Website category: university
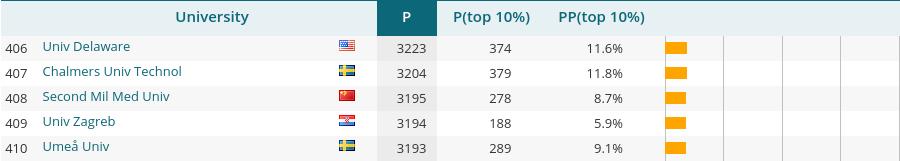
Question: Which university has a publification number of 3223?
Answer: Univ Delaware

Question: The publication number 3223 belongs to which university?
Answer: Univ Delaware

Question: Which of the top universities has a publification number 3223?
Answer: Univ Delaware

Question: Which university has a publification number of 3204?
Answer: Chalmers Univ Technol

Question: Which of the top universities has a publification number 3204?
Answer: Chalmers Univ Technol

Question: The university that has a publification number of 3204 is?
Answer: Chalmers Univ Technol

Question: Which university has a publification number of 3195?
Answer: Second Mil Med Univ

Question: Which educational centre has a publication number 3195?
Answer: Second Mil Med Univ

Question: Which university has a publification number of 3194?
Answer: Univ Zagreb

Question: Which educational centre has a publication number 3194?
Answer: Univ Zagreb

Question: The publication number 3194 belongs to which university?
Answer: Univ Zagreb

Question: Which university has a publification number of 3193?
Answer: Ume Univ

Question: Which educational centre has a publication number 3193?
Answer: Ume Univ

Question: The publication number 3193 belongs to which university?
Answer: Ume Univ

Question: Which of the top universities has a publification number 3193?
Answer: Ume Univ

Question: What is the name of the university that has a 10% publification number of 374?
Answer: Univ Delaware

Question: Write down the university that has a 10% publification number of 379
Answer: Chalmers Univ Technol

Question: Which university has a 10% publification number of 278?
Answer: Second Mil Med Univ

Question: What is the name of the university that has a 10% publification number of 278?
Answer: Second Mil Med Univ

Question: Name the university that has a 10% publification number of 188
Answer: Univ Zagreb

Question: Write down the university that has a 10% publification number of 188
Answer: Univ Zagreb

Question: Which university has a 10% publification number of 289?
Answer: Ume Univ

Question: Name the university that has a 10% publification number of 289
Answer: Ume Univ

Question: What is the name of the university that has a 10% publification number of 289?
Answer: Ume Univ